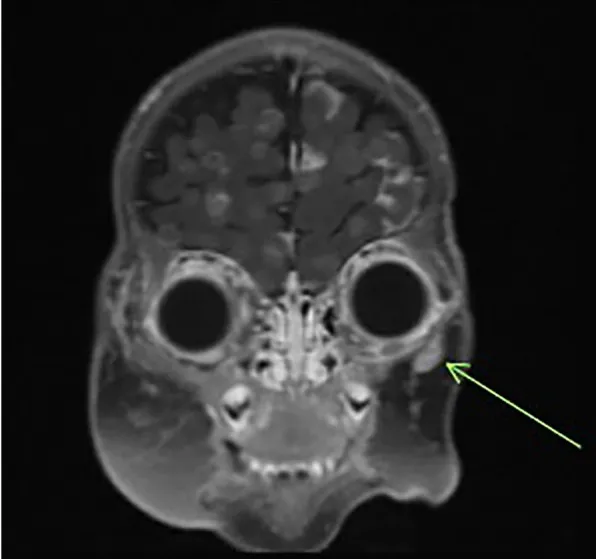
Follow-up MRI of the brain/orbit demonstrating diffuse intracranial metastatic spread and enlargement of facial lesions.
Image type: radiology (mri)